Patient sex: M
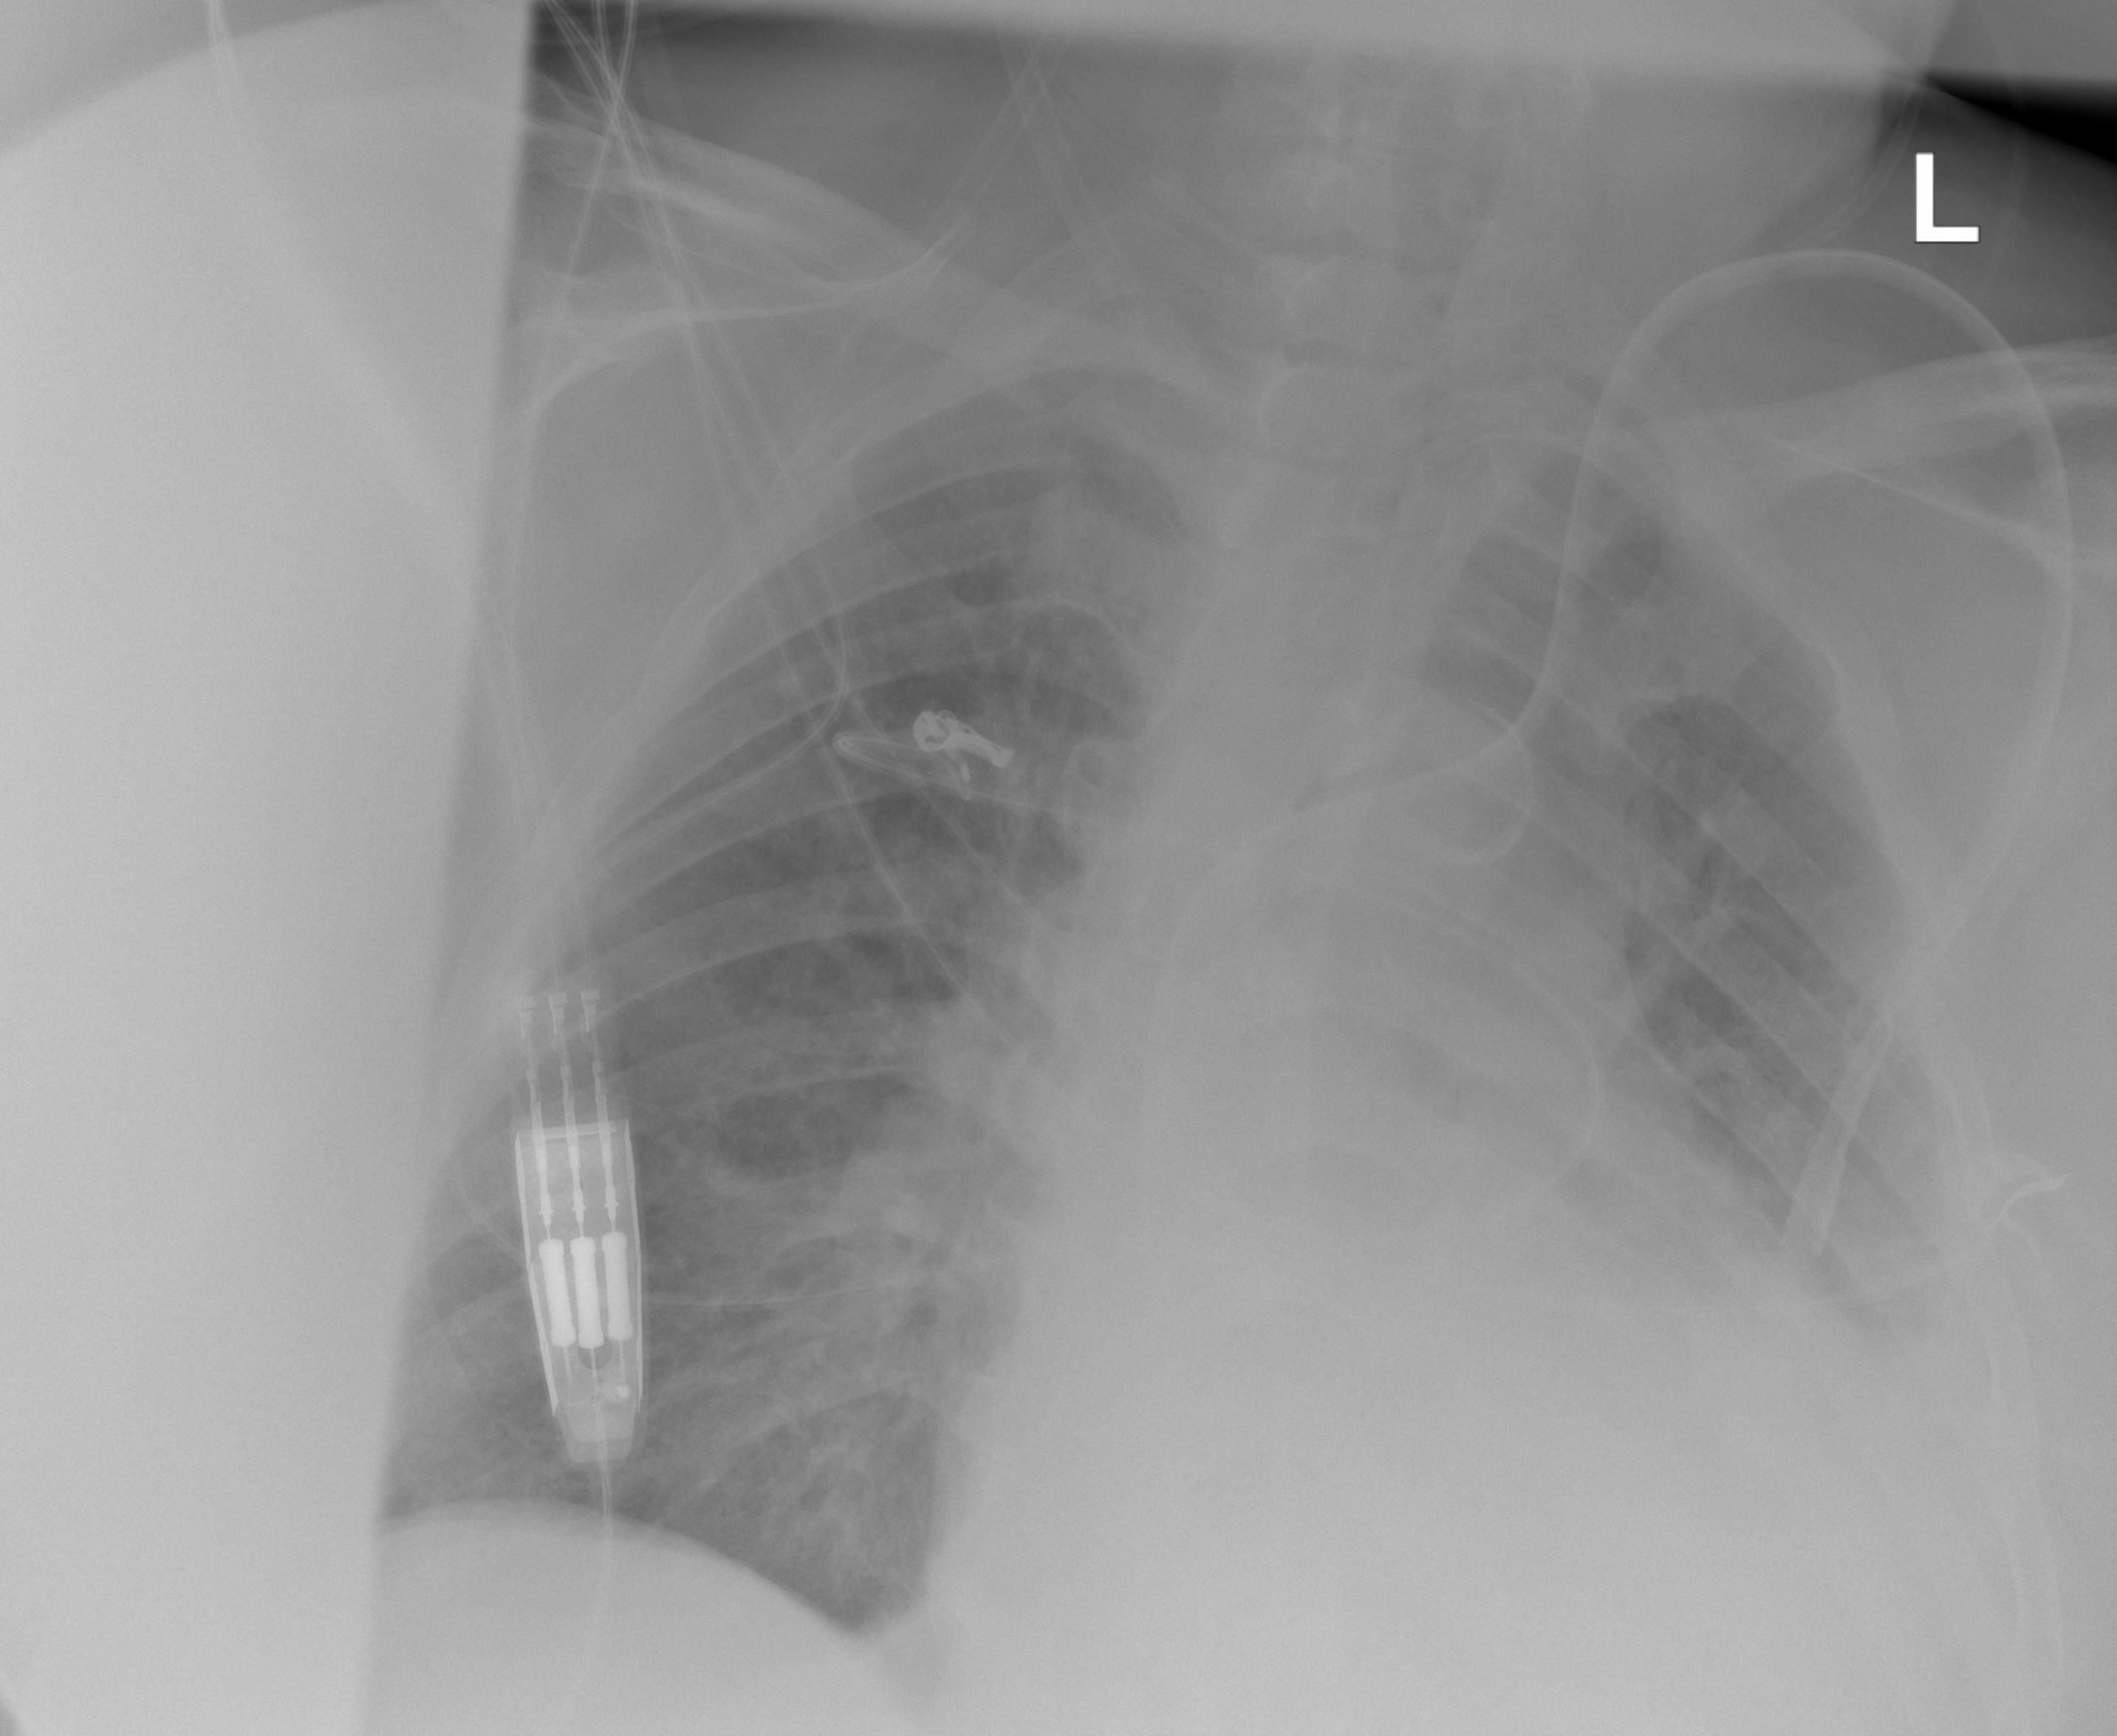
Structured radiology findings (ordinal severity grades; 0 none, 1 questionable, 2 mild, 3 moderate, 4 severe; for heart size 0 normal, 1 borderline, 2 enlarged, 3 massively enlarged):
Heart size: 2
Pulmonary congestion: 2
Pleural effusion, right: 0
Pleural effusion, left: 1
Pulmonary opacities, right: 1
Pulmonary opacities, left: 2
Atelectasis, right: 0
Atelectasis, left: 0